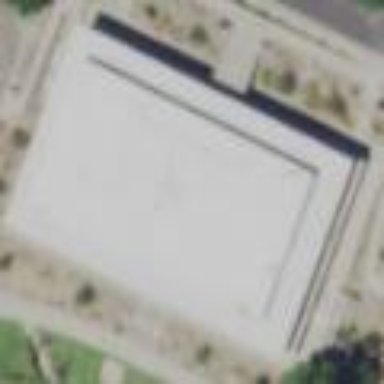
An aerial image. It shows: Public library building.